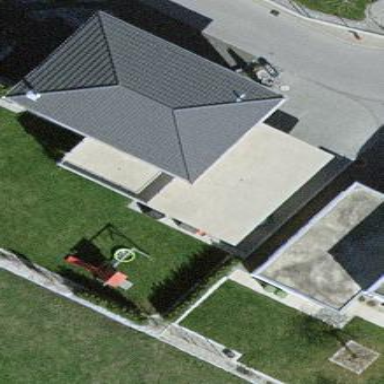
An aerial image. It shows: Garage.